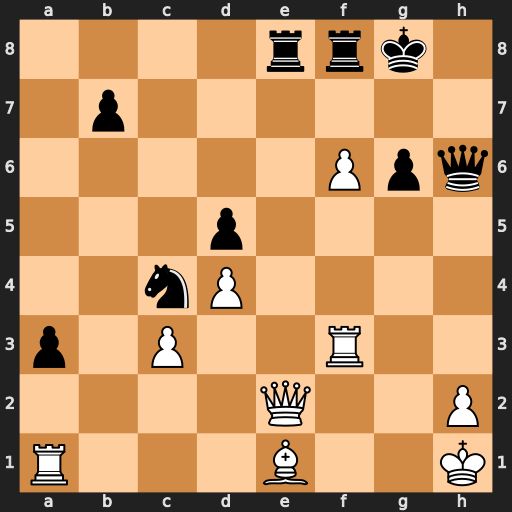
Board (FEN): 4rrk1/1p6/5Ppq/3p4/2nP4/p1P2R2/4Q2P/R3B2K
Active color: w
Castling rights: -
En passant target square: -
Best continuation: f7+ Rxf7 Qxe8+